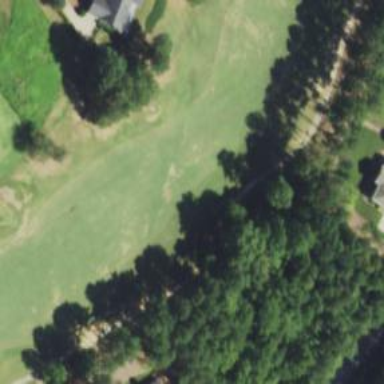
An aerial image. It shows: Golf fairway surrounded by grass.